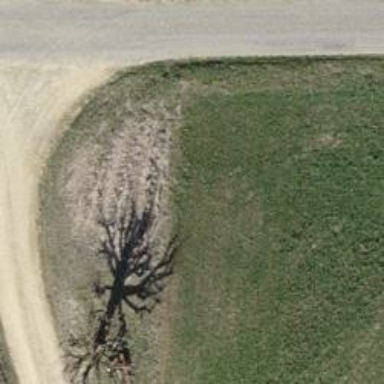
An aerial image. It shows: Wayside cross with historic significance.